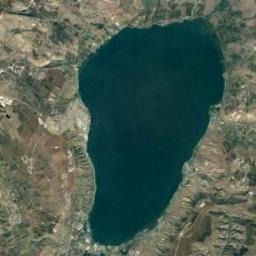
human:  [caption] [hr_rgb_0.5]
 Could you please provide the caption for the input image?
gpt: The lake in the picture has an irregular shape .

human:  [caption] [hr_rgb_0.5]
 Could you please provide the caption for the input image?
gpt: The lake lies in a wasteland and the water is deep green .

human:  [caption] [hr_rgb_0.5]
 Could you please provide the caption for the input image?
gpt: The ground is uneven around the lake .

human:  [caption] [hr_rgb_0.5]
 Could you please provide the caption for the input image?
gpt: An irregularly shaped blue-blue lake is surrounded by yellow-brown mountains with sparse green vegetation .

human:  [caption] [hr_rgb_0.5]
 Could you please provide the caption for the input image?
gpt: There are brown bare land and some green land around the lake .